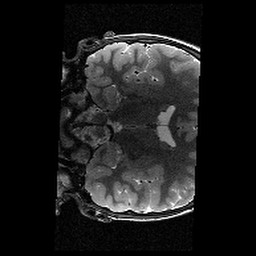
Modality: T2w
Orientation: coronal
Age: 11
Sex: male
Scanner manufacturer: siemens
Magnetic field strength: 3 T
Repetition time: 9.23 s
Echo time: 0.067 s